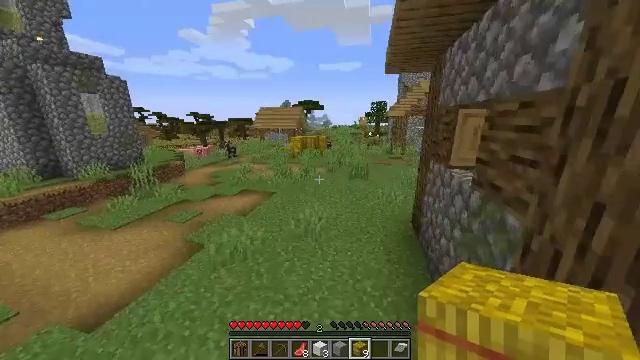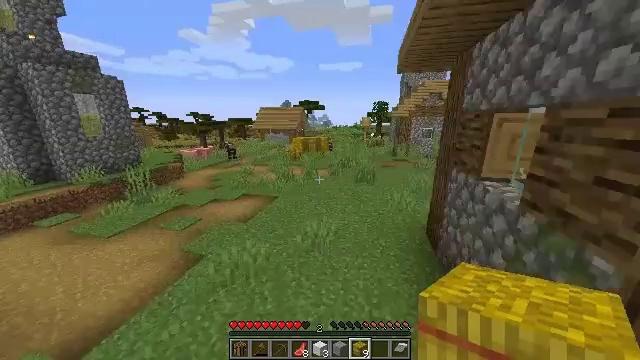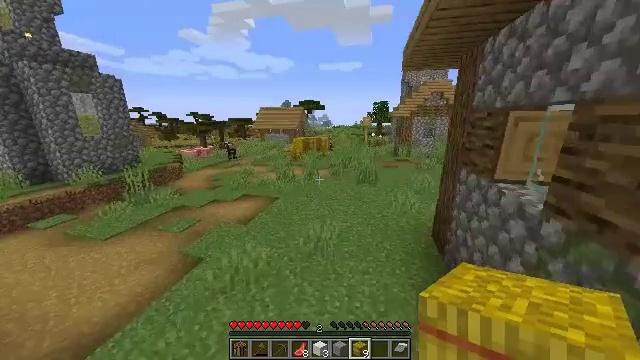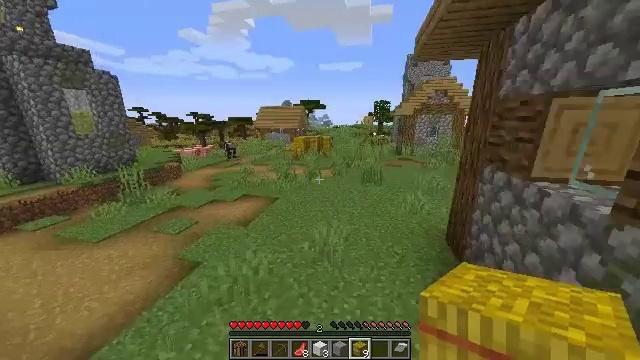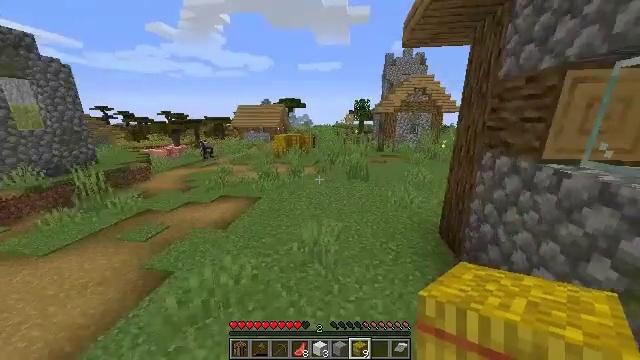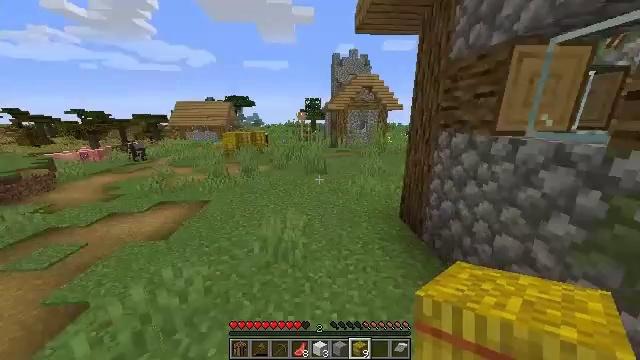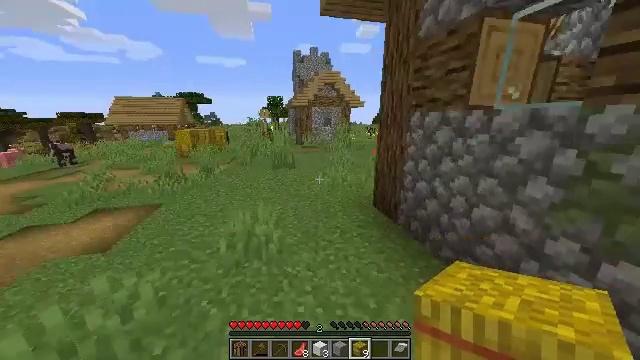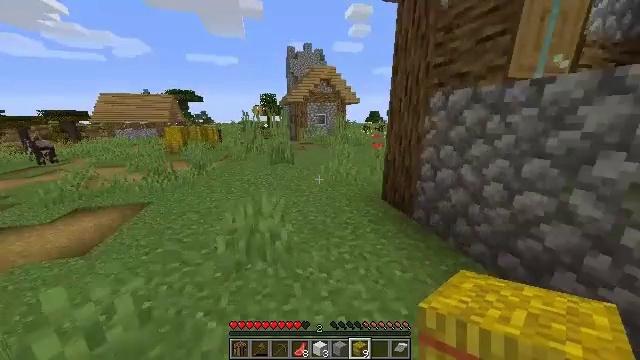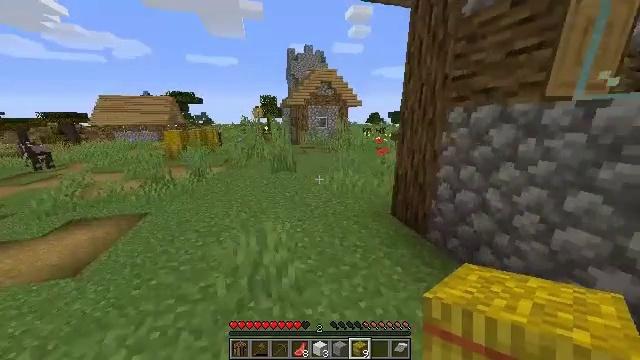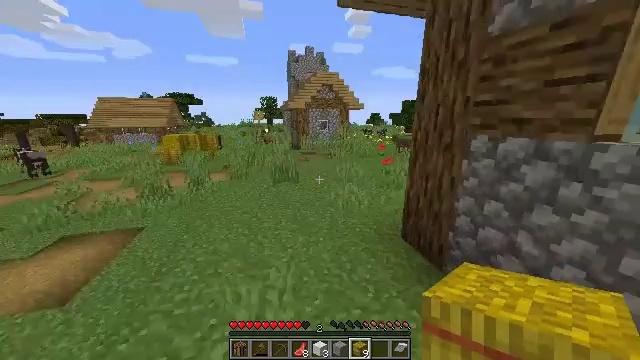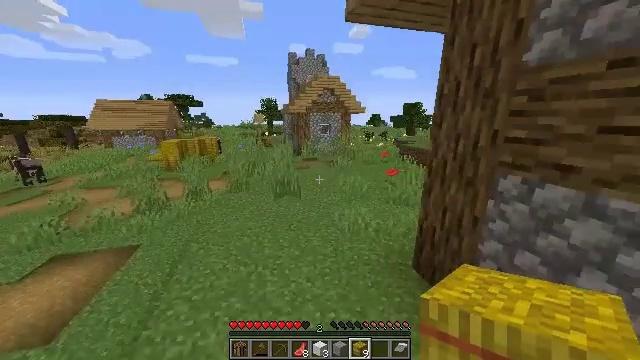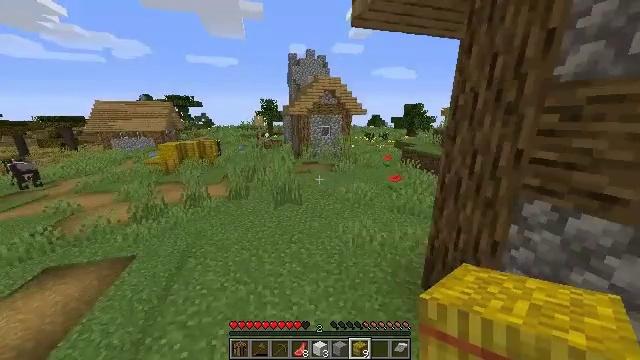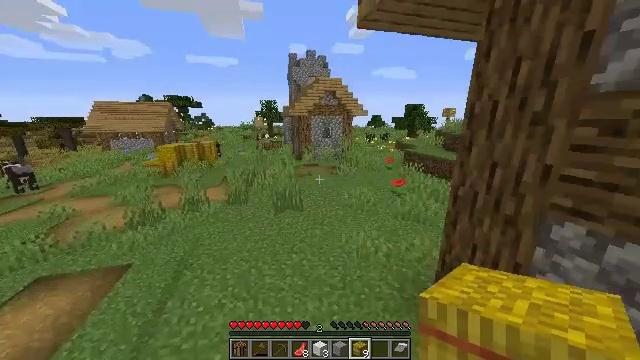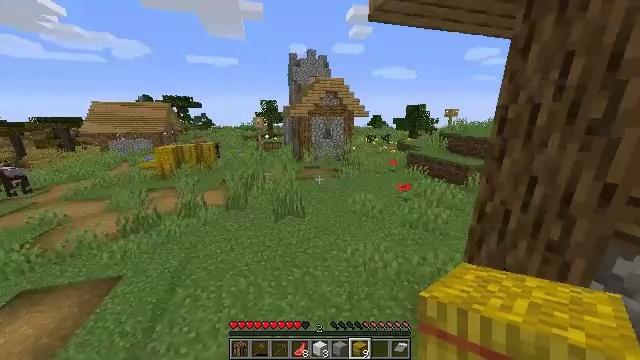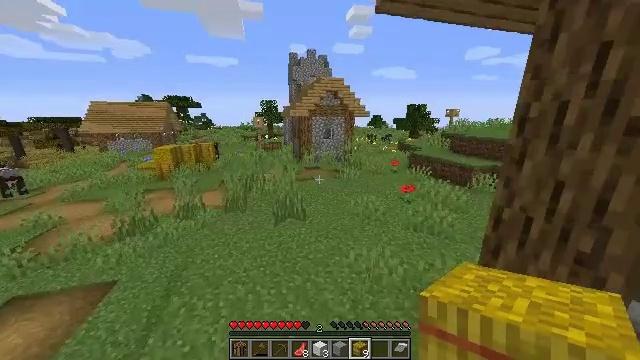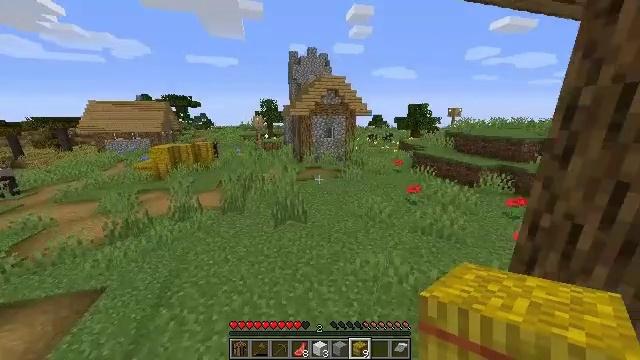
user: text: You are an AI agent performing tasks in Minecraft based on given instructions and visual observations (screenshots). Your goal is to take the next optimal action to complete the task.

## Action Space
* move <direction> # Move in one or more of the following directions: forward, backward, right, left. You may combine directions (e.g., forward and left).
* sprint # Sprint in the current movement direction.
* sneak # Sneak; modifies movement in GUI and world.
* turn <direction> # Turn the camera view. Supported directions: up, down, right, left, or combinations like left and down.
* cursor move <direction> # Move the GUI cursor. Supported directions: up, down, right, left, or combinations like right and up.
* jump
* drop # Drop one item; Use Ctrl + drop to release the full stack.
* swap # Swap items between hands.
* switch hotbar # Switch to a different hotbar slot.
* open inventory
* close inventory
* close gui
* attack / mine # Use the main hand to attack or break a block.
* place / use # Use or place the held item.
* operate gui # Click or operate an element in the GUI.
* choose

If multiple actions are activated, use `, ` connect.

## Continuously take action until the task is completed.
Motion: motion action
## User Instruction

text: Left click on the blast furnace to break it.
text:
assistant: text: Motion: move forward, jump
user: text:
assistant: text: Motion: move forward, jump
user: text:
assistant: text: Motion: move forward, jump
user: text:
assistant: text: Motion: move forward, turn right, jump
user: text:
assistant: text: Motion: move forward, turn right, jump
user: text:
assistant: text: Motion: move forward, turn right, jump
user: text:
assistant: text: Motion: move forward, turn right, jump
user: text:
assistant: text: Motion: move forward, jump
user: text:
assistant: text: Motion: move forward, jump
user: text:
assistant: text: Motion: move forward, jump
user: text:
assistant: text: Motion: move forward, jump
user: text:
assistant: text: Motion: move forward, jump
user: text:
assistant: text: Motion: move forward, jump
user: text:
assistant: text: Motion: move forward, jump
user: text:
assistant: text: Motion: move forward, jump
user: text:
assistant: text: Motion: move forward, jump
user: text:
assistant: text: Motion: move forward, jump
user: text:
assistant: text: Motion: move forward, jump
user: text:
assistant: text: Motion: move forward, jump
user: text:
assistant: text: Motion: move forward, jump
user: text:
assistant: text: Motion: move forward, jump
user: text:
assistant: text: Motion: move forward, jump
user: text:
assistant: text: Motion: move forward, jump
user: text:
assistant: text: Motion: move forward, jump
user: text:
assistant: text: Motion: move forward, jump
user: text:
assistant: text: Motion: move forward, jump
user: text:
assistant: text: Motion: move forward and move left, jump
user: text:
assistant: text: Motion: move forward and move left, jump
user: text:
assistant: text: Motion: move forward and move left, jump
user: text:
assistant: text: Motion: move forward and move left, jump